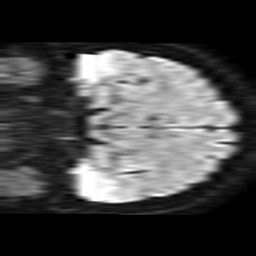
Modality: TRACE
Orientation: coronal
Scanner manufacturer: philips
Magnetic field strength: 1.5 T
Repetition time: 3.393 s
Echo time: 0.06922 s